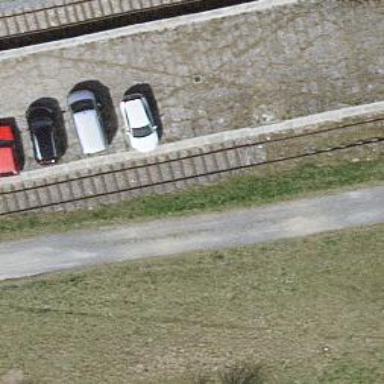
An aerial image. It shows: Rail yard with electrified contact lines for railway operations.